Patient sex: M
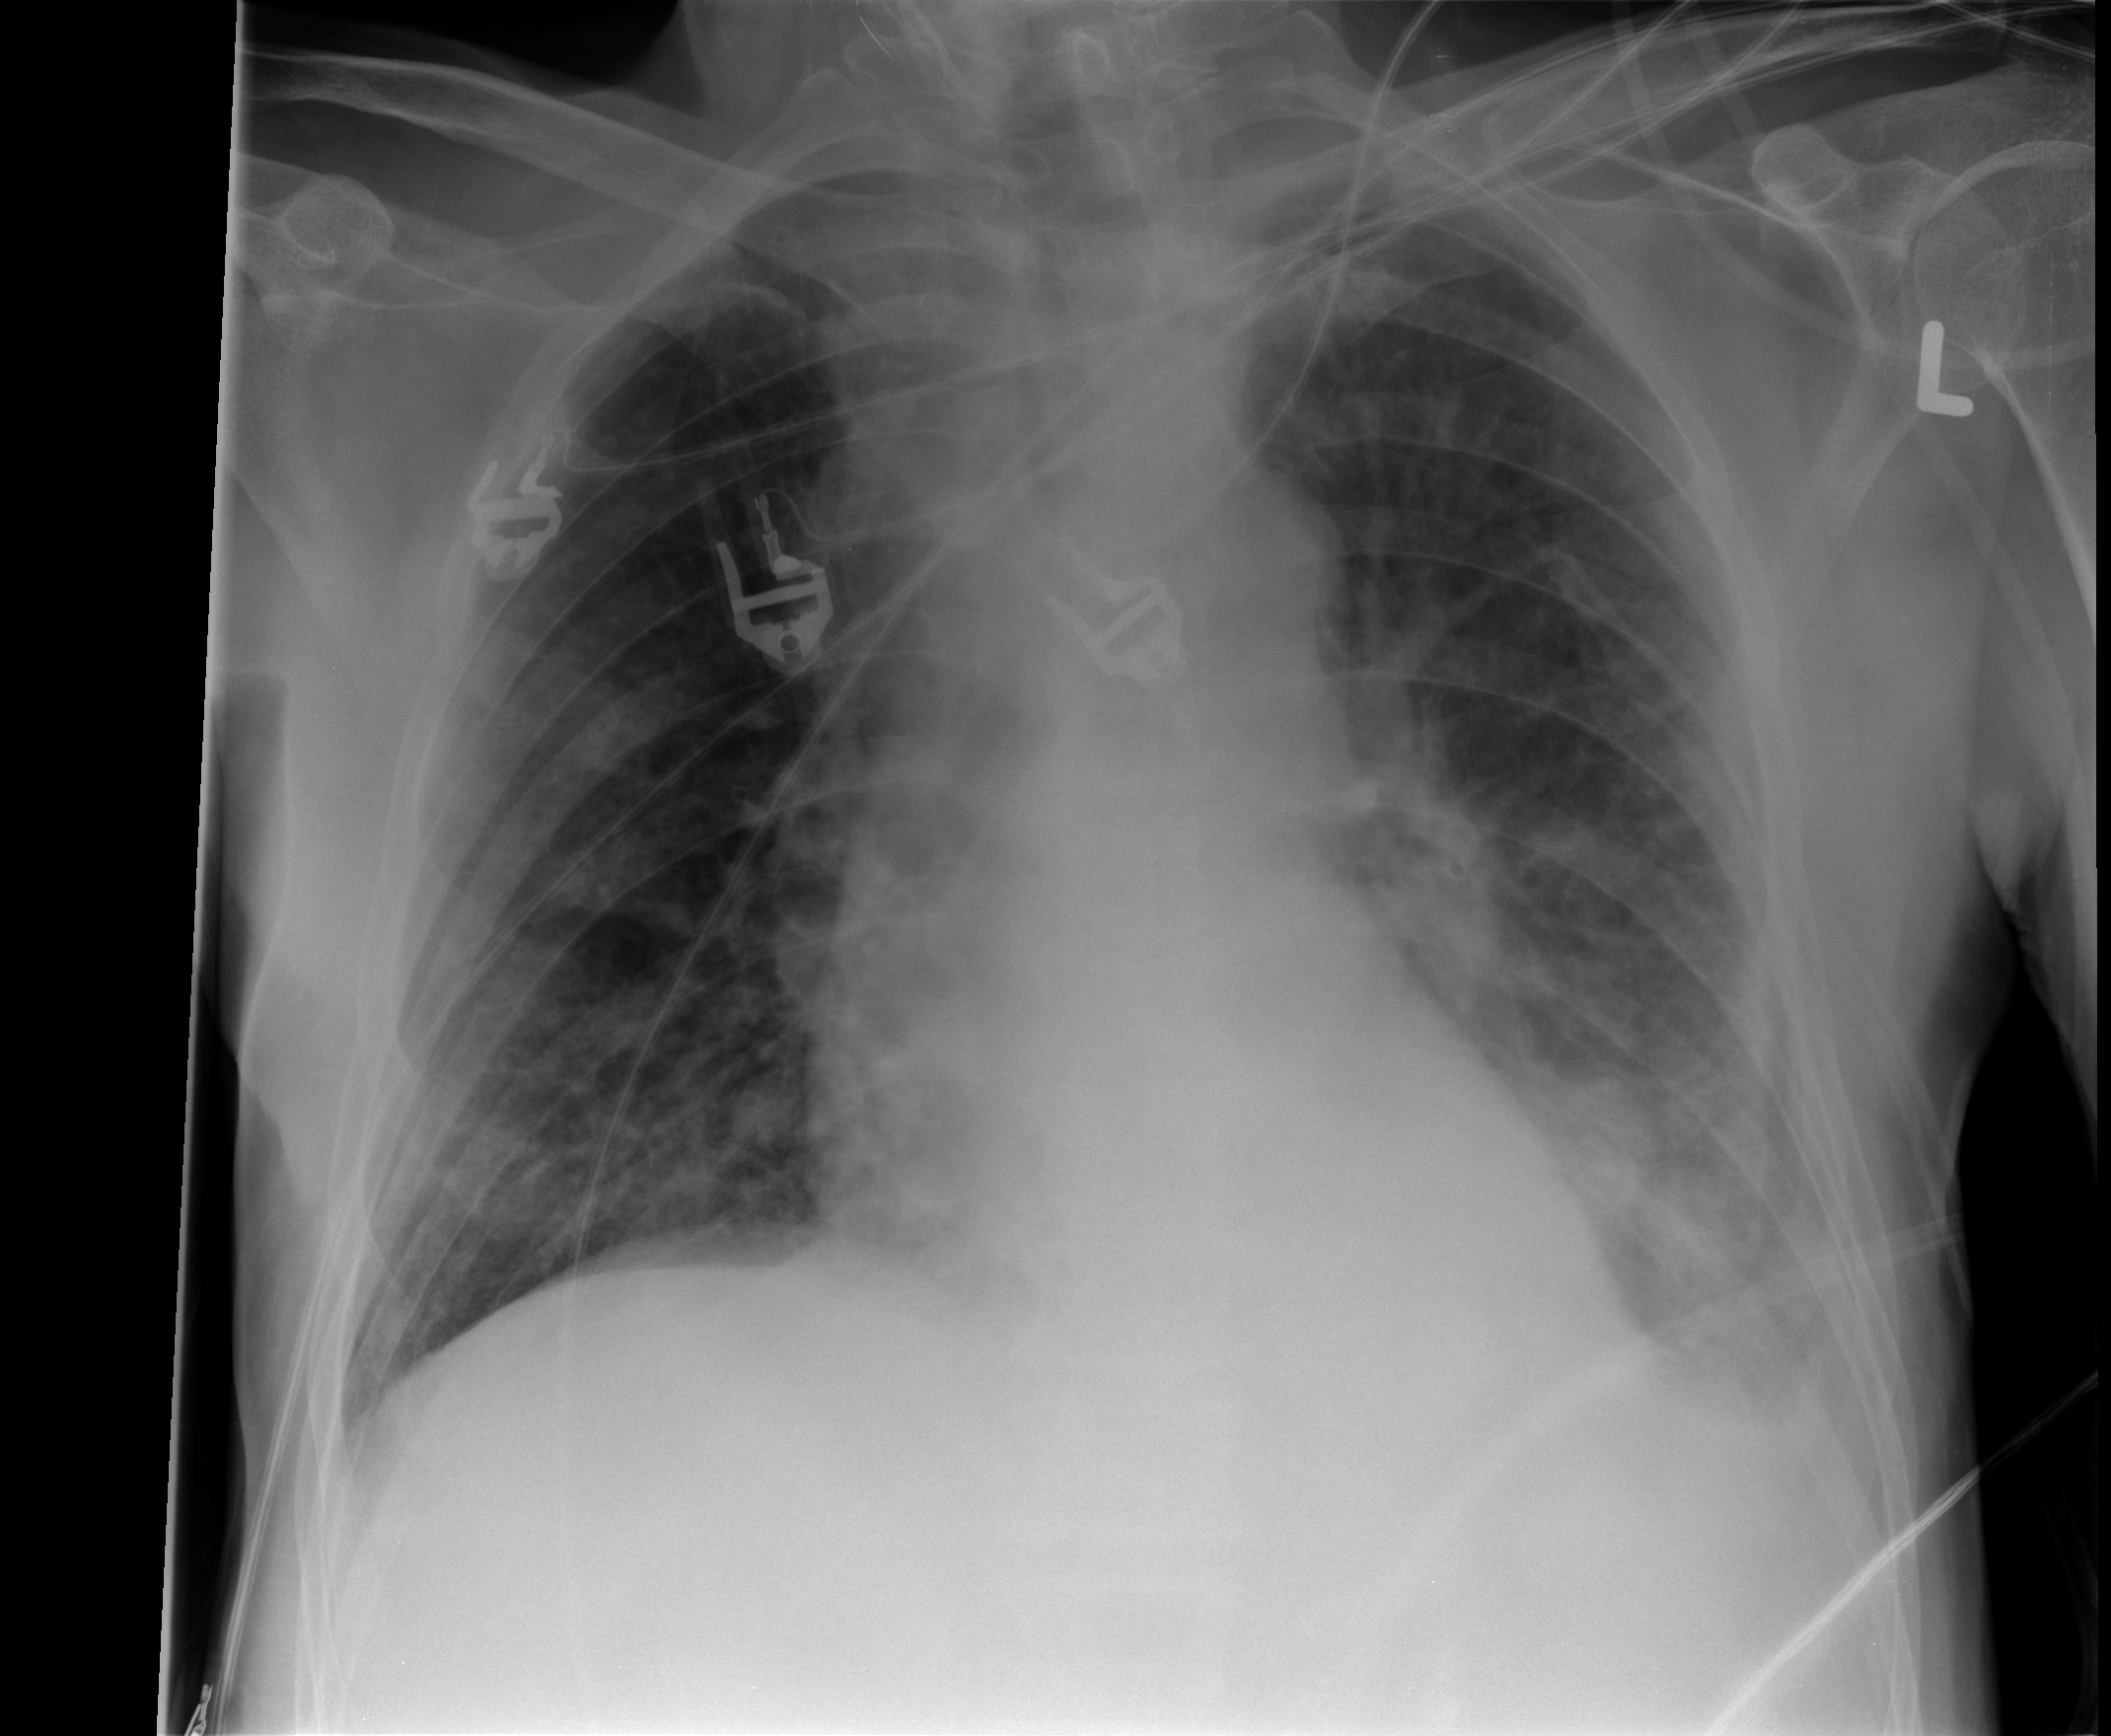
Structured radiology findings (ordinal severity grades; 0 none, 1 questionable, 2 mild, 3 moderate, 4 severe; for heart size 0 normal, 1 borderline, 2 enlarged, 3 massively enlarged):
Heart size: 0
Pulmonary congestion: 2
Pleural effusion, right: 0
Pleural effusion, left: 2
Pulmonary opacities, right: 0
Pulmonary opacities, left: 0
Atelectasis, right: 2
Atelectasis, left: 3